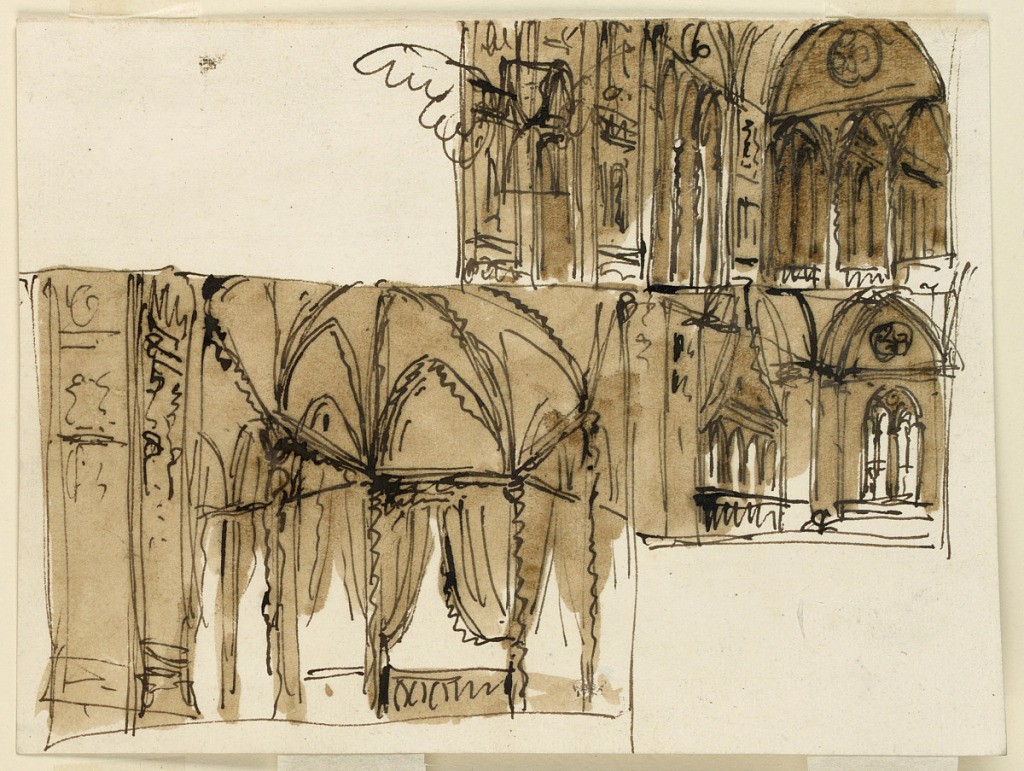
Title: Stage Design for the Interior of a Gothic Building
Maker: Giuseppe Barberi, Italian, 1746–1809
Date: early 19 century
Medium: Pen and brown ink, brush and brown wash on lined off-white laid paper
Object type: Drawing
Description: Three different views into the inside of Gothic halls of which one may be ecclesiastical.